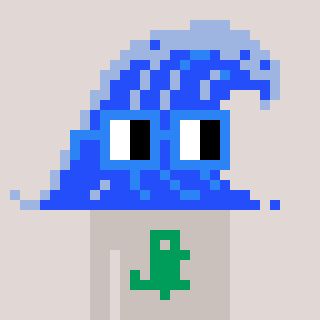
a pixel art character with square blue glasses, a wave-shaped head and a foggrey-colored body on a warm background